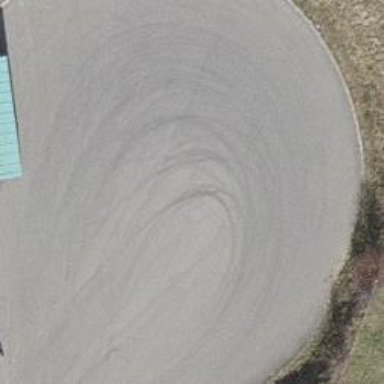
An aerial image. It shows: Turning loop on the road.